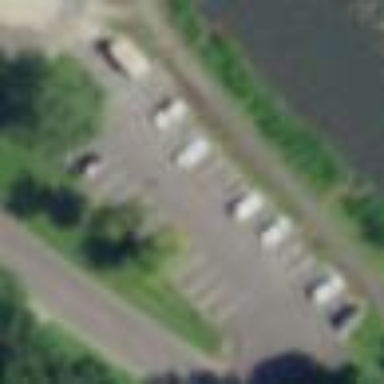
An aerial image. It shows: Parking area with surface.